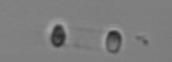
Label: Skeletonema